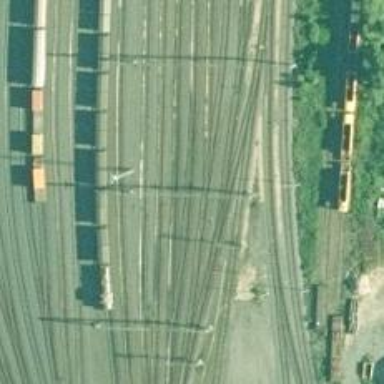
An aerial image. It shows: Railway signal.